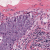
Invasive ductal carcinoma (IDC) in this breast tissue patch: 0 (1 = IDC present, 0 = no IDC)